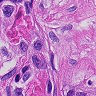
Metastatic tissue present: yes